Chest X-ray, AP view. Patient: 19 years old, sex M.
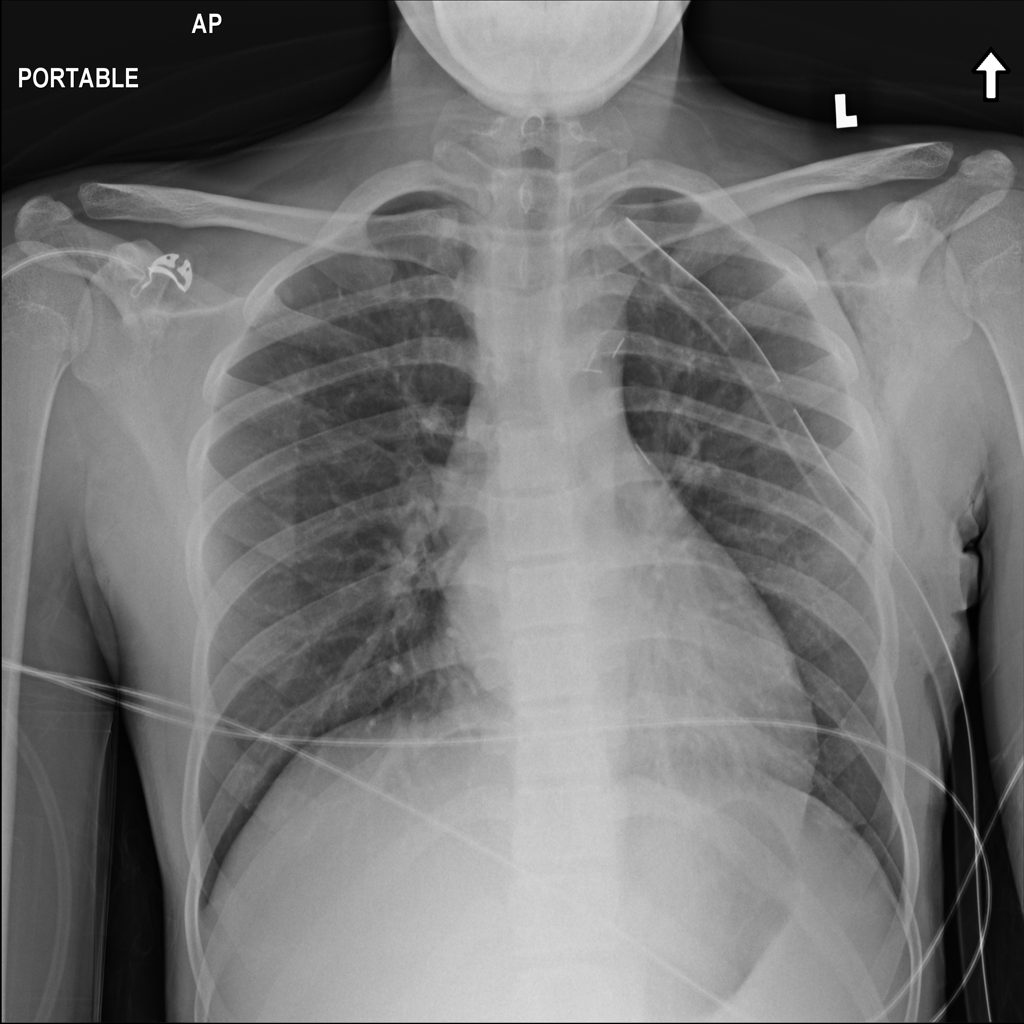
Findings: No Finding